Question: Does anyone know how to place labels on arbitrary borders of a polygon, when using <URL>?
I'm looking to implement something like this:

And I am creating a polygon like so (The script is interpreted via board.jc.parse):
'''
A = point(-5,-5) << withLabel:false, visible:false>>;
B = point(-5,5) << withLabel:false, visible:false>>;
C = point(5,5) << withLabel:false, visible:false>>;
D = point(5, -5) << withLabel:false, visible:false>>;
polygon(A,B,C,D);
'''
I'm thinking I can do something like this (put a label on the point and then move it over by a few pixels), but... blehk, that it ugly. I'd like to attach the label to the side of the polygon or the lines themselves.
'''
// Don't want to do it this way
text(A.X(), A.Y(), 'label') << id: 'TT1' >>;
'''
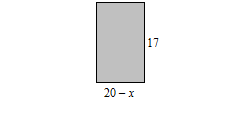
Answer: In JessieCode / JSXGraph labels for borders of a polygon can be set with the attribute sub-object 'borders':
'''
A = point(-5, -5) << withLabel:false, visible:false>>;
B = point(-5, 5) << withLabel:false, visible:false>>;
C = point(5, 5) << withLabel:false, visible:false>>;
D = point(5, -5) << withLabel:false, visible:false>>;
polygon(A,B,C,D) <<
borders: <<
names: ['a', 'b', 'c', 'd'],
withLabel: true
>>
>>;
'''